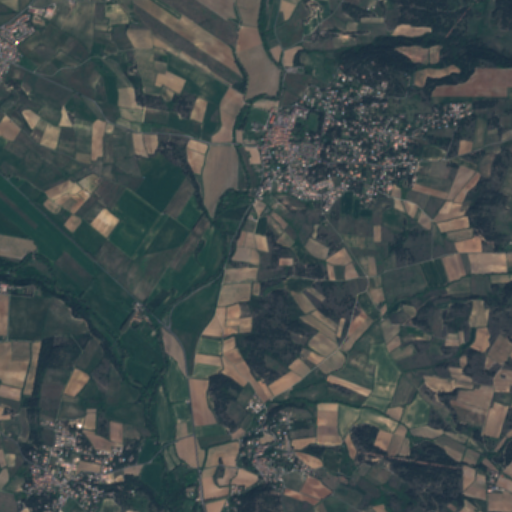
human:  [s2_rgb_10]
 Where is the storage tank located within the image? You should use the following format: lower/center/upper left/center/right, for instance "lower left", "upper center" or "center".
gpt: The storage tank is located in the upper center of the image.
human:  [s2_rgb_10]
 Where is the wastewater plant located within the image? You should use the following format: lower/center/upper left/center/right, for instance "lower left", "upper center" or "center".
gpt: The wastewater plant is located in the center of the image.
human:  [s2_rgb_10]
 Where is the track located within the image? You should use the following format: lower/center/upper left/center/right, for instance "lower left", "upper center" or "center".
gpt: There is no track in the image.